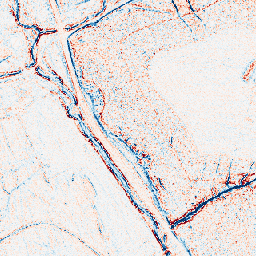
Category: edge_preserving
Decomposition family: bilateral
Decomposition parameters: d: 5
sigma_color: 75
sigma_space: 100
Upsampling method: nearest
Upsampling parameters: scale: 8
Upsampling scale: 8